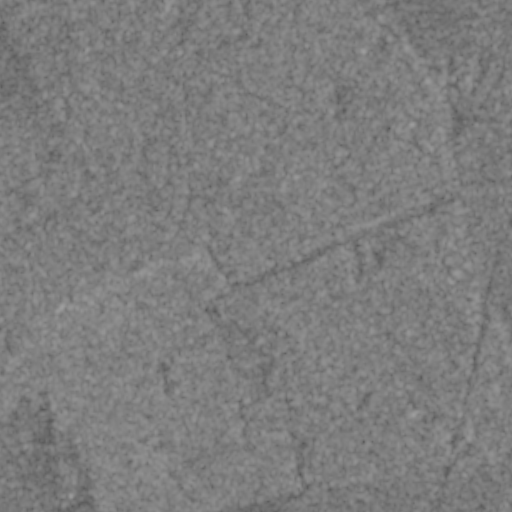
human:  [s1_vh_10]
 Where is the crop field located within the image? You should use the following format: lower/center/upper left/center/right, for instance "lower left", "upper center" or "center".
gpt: The crop field is located in the upper right of the image.
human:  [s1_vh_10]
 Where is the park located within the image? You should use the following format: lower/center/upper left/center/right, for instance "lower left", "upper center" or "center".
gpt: The park is located in the lower left of the image.
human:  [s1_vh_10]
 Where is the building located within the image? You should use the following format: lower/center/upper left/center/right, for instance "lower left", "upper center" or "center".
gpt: There is no building in the image.

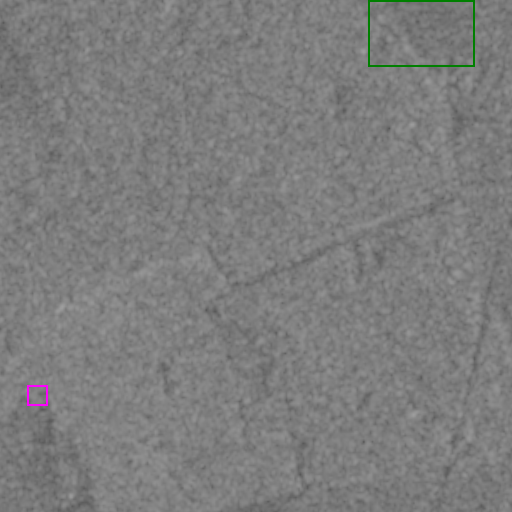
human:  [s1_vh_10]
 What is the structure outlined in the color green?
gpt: The structure outlined in green is a crop field.
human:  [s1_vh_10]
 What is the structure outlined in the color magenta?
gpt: The structure outlined in magenta is a park.
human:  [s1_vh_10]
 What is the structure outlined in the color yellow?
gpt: There is no yellow outline.